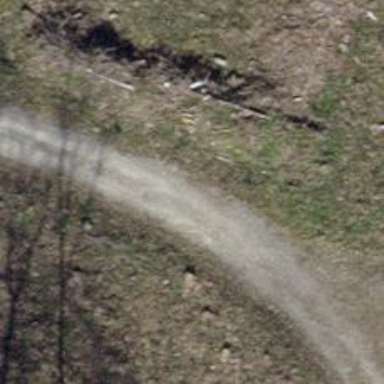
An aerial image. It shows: Track with pebblestone surface. The track type is grade2.